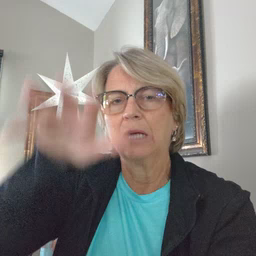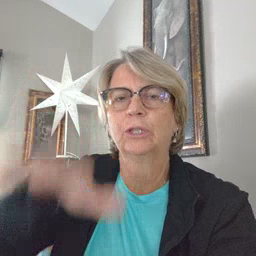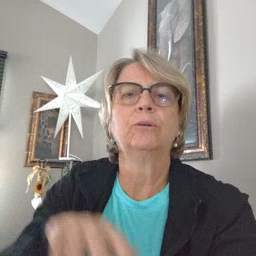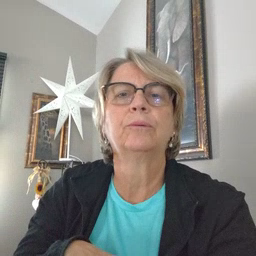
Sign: alligator